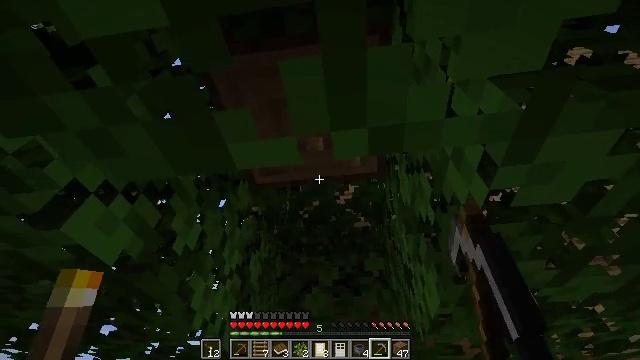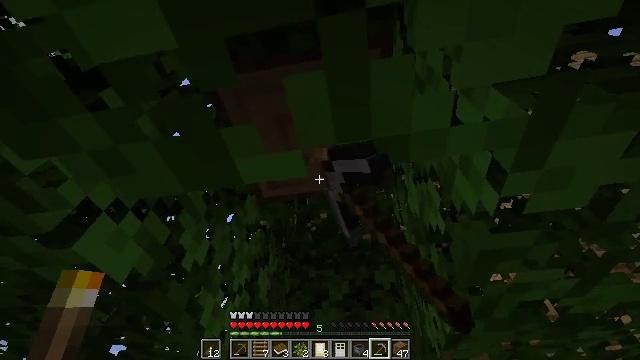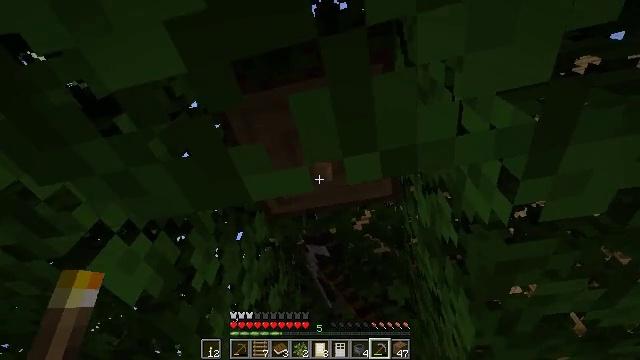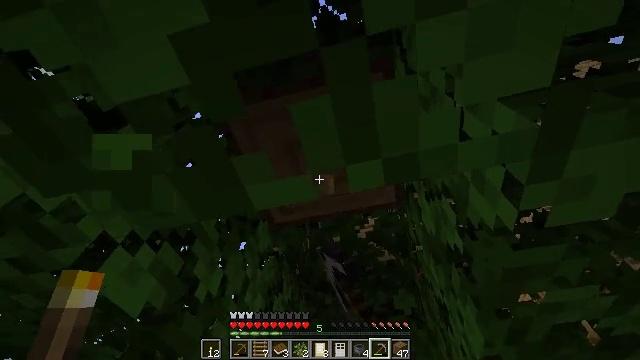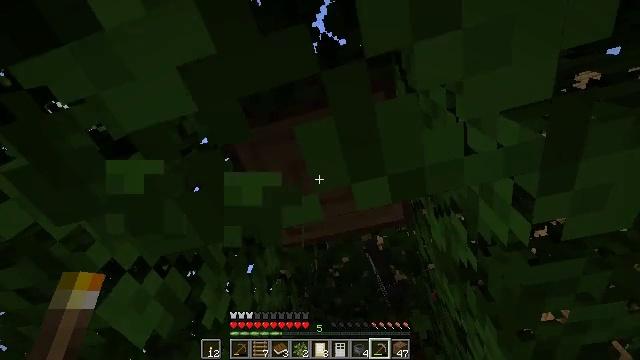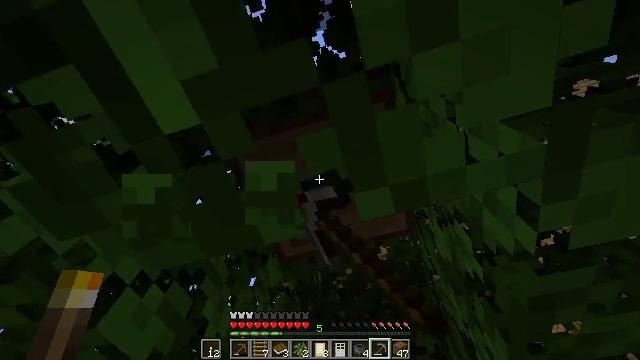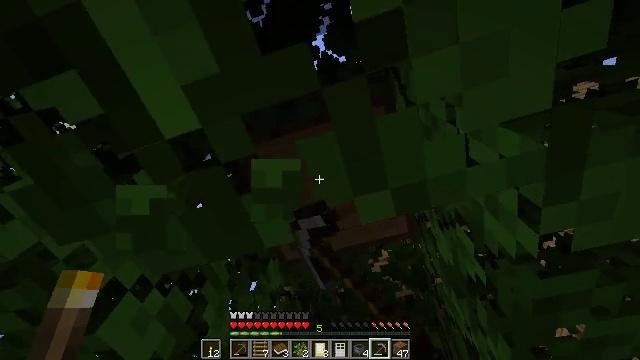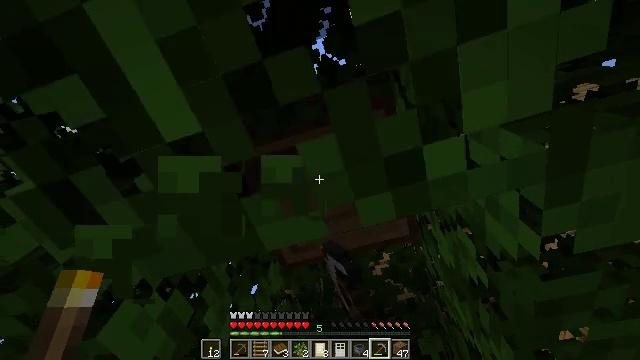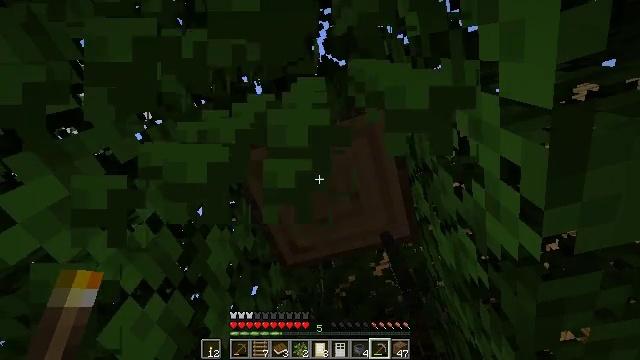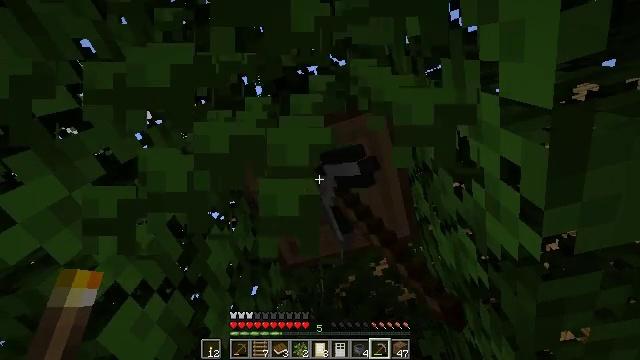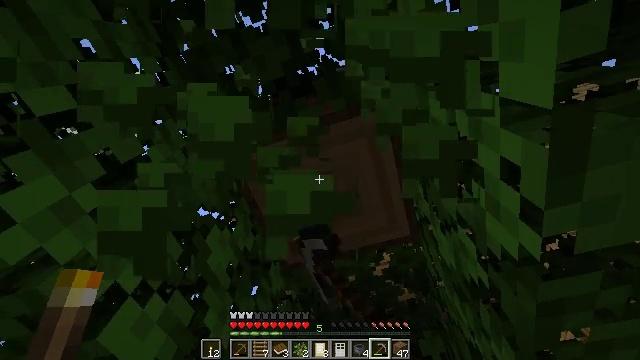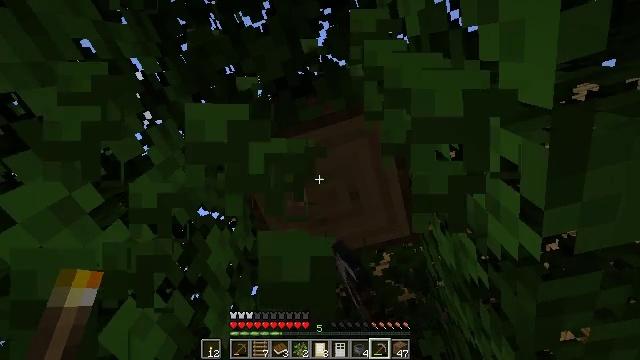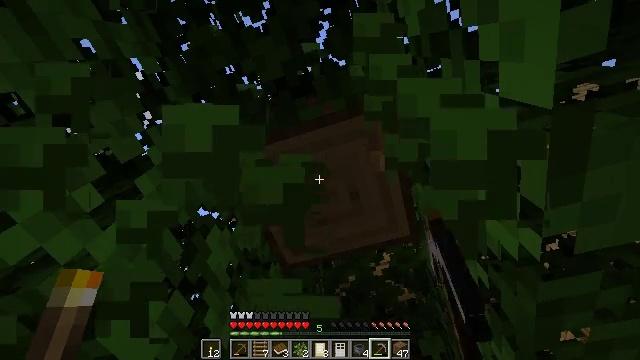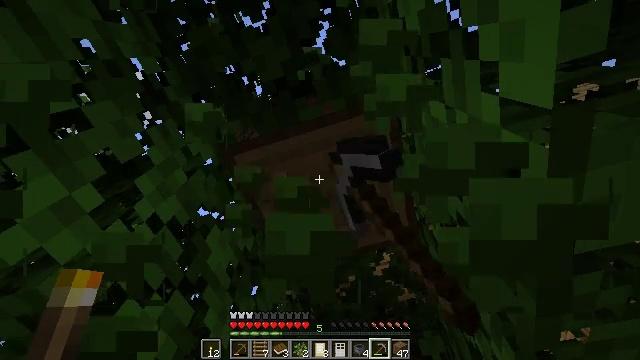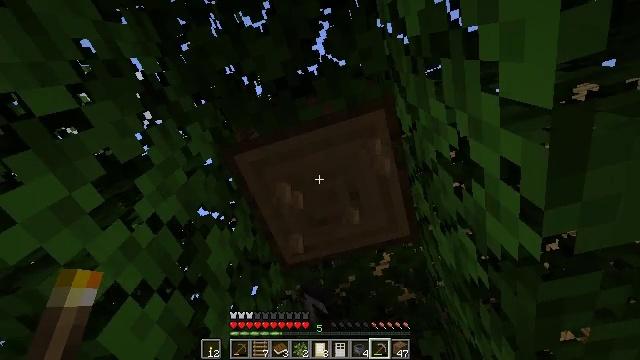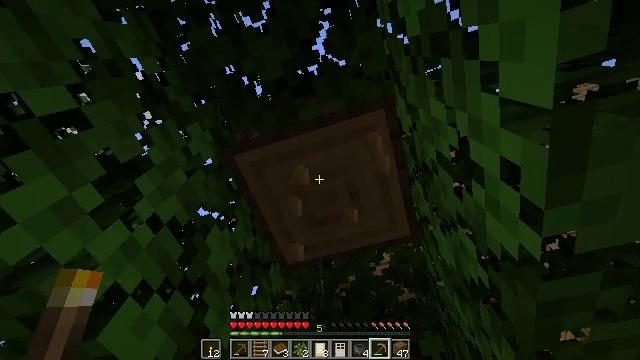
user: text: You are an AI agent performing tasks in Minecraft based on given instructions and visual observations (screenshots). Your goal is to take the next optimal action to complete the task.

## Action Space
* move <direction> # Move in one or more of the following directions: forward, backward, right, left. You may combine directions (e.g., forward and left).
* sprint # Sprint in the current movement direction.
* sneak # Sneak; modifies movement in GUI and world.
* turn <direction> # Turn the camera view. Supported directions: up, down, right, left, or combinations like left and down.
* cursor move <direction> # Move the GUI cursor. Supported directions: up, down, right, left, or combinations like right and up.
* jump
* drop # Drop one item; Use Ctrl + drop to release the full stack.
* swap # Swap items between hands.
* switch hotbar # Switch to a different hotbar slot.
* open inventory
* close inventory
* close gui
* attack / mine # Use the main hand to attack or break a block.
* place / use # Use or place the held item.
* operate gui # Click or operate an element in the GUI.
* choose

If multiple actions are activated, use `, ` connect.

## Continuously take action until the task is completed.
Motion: motion action
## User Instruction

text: Remove oak leaves from branches.
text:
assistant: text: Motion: turn left and up, attack / mine
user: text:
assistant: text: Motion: turn left and up, attack / mine
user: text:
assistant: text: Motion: turn left and up, attack / mine
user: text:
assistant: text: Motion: turn left and up, attack / mine
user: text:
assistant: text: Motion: turn up, attack / mine
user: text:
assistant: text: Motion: attack / mine
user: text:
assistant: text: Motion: attack / mine
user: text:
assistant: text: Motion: attack / mine
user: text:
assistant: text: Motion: attack / mine
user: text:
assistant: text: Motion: attack / mine
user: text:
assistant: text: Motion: attack / mine
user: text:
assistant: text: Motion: attack / mine
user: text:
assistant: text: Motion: attack / mine
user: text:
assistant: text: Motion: attack / mine
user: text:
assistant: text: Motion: attack / mine
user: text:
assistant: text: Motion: attack / mine
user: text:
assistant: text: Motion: attack / mine
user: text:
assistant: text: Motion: move forward, attack / mine
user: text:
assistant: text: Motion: move forward, attack / mine
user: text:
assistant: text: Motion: move forward, attack / mine
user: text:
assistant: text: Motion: move forward, attack / mine
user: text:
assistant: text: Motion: move forward, attack / mine
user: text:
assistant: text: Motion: move forward, attack / mine
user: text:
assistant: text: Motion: move forward, attack / mine
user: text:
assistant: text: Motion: move forward, attack / mine
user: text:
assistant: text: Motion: move forward, attack / mine
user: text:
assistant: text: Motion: move forward, attack / mine, jump
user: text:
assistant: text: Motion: move forward, attack / mine, jump
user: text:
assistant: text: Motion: move forward, attack / mine, jump
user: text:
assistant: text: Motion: move forward, attack / mine, jump